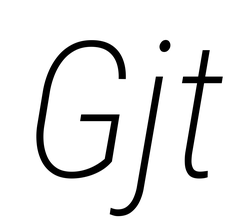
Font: Roboto-Italic_Condensed_ExtraLight_Italic